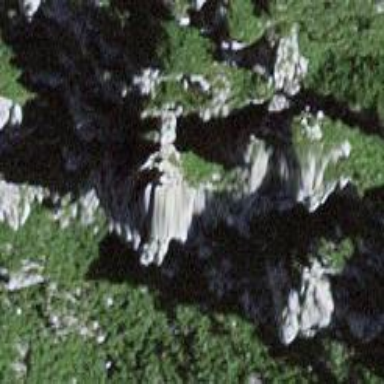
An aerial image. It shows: Cliff in nature.